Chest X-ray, PA view. Patient: 55 years old, sex F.
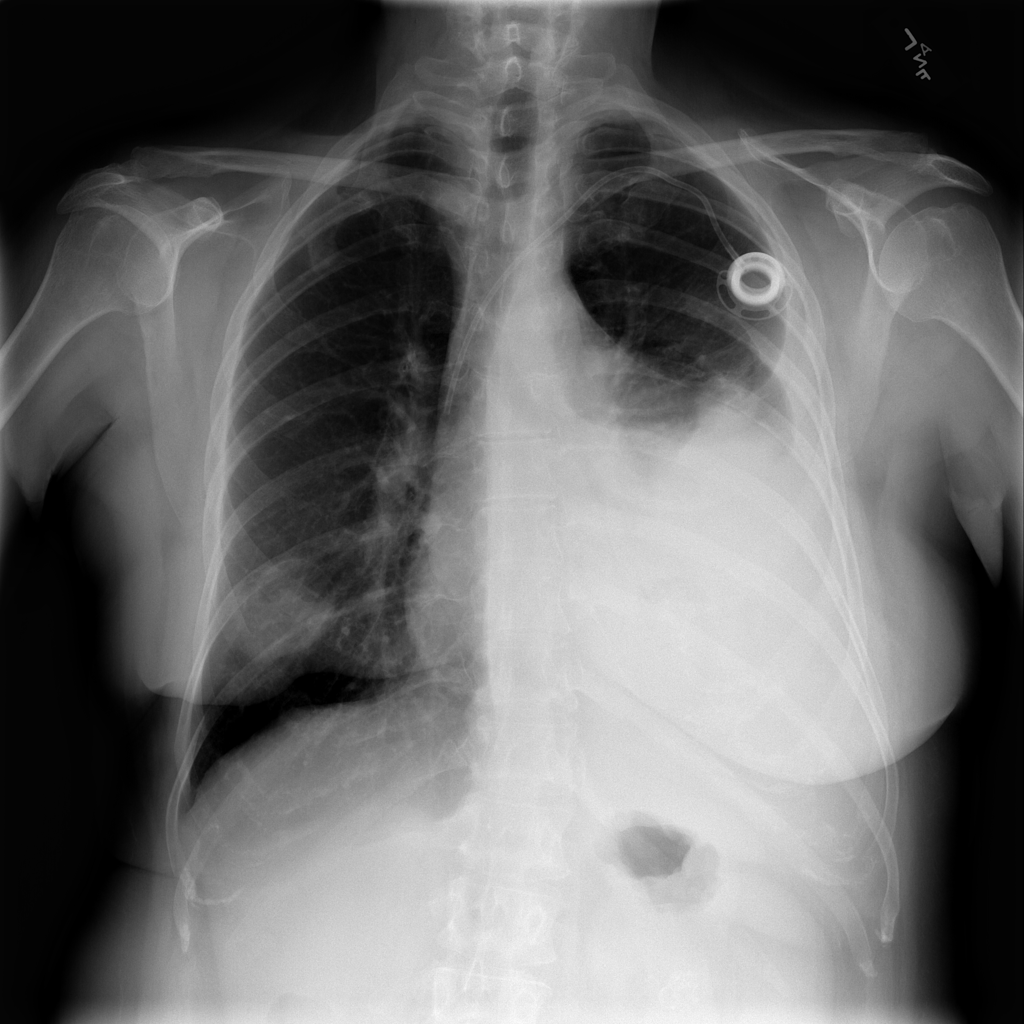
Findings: Atelectasis, Effusion, Mass